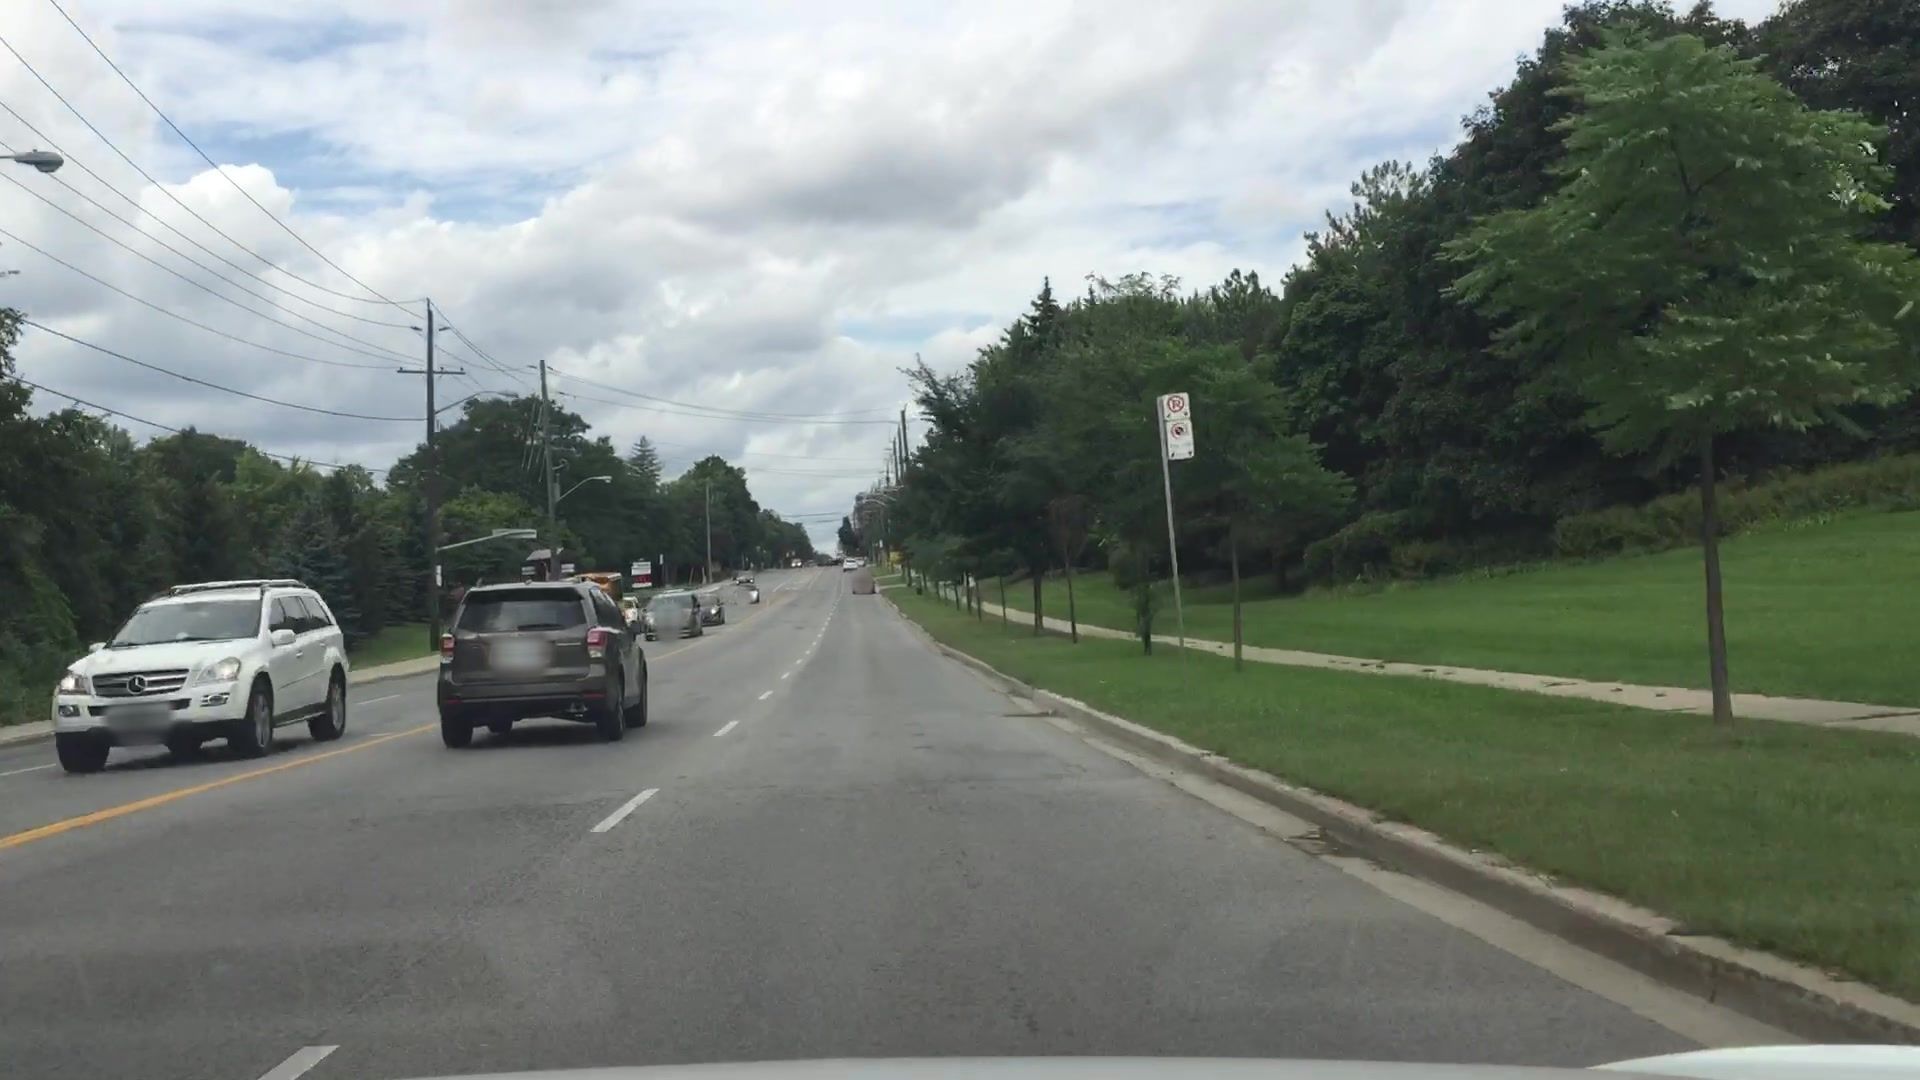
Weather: cloudy
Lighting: day
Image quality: good
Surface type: driving surface
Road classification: secondary
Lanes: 4, 5
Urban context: urban centre
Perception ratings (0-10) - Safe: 3.36, Lively: 4.06, Beautiful: 5.06, Boring: 2.87, Depressing: 3.55, Wealthy: 3.04